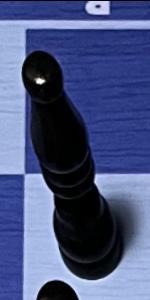
Label: Bishop_Black